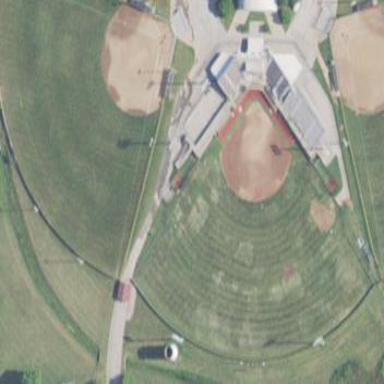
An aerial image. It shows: Baseball pitch for leisure and sports activities.